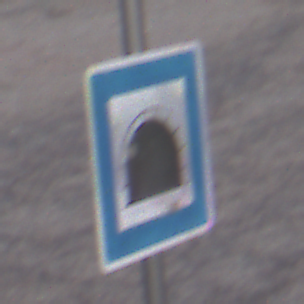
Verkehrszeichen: Tunnel
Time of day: SunriseSunset
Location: Outdoor (Suburban)
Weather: PartlyCloudy
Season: NotSpecified
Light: Natural